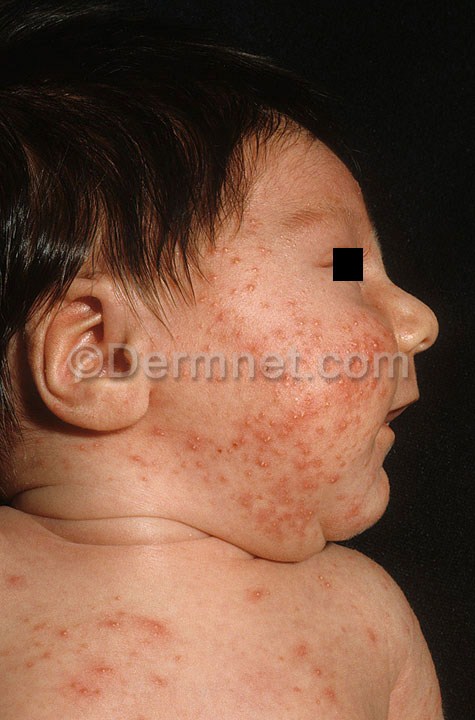
Disease: Acne and Rosacea Photos